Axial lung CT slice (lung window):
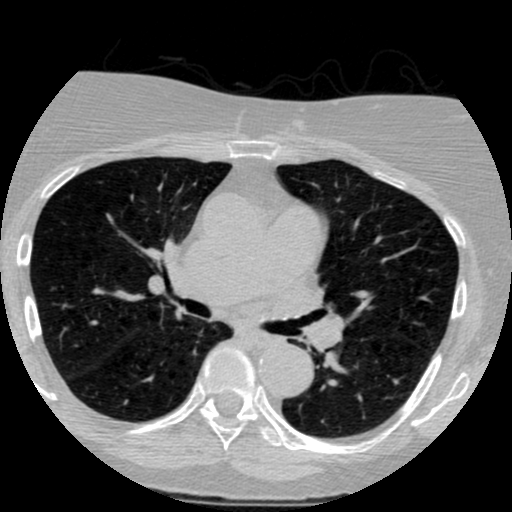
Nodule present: no